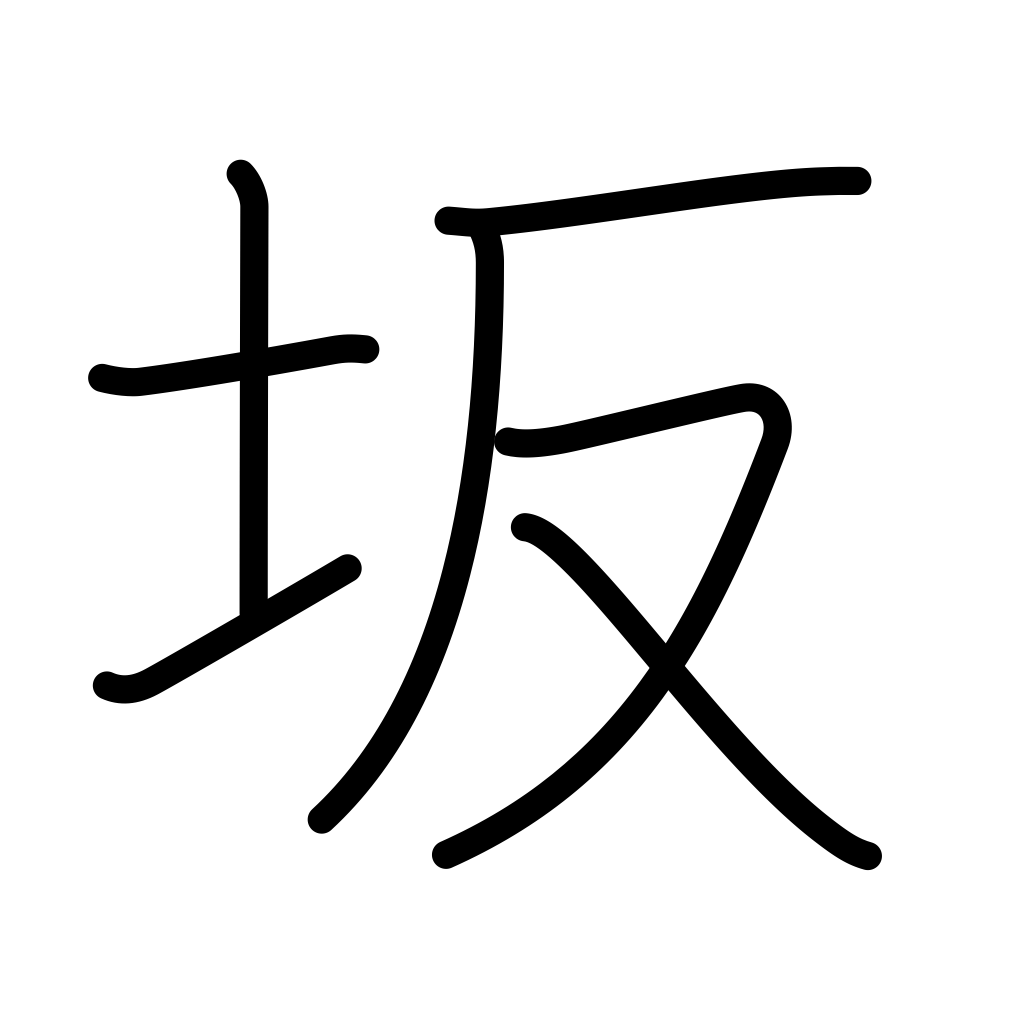
Meaning: slope, incline, hill